Field crop: maize
Growth stage: 2
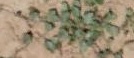
Species: convolvulus